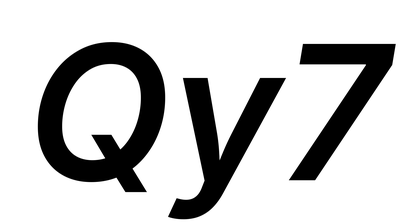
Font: Inter-Italic_SemiBold_Italic